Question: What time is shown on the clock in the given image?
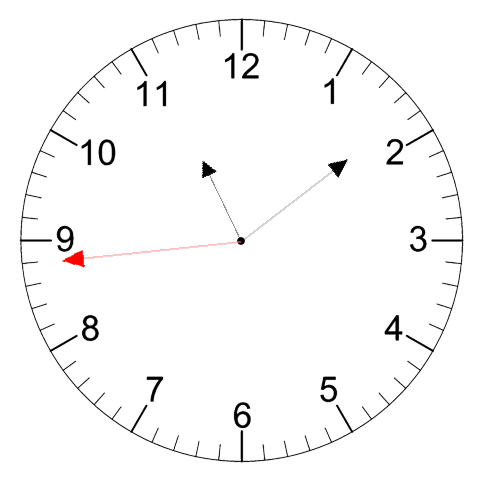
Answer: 11:08:44